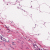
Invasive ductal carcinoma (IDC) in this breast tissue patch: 0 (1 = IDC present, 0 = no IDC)